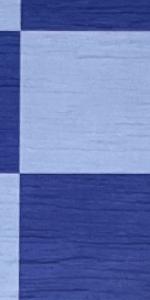
Label: Empty